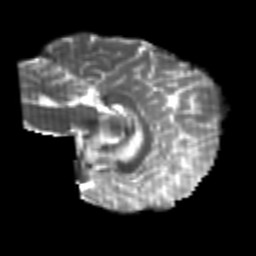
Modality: T2w
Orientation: sagittal
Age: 25
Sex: female
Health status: healthy
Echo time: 0.074 s